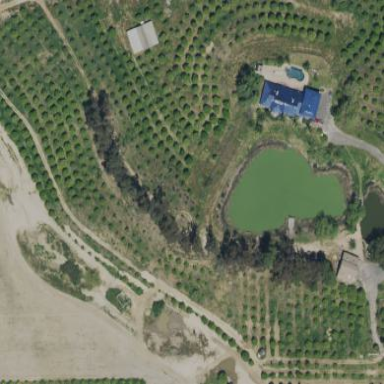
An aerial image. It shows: Orchard.